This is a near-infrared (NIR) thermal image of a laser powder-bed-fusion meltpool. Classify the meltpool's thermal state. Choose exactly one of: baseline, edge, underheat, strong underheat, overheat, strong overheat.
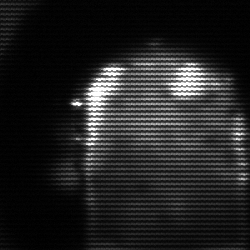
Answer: baseline